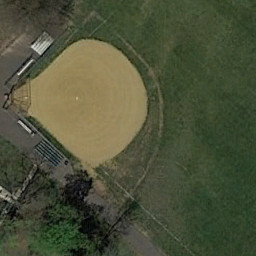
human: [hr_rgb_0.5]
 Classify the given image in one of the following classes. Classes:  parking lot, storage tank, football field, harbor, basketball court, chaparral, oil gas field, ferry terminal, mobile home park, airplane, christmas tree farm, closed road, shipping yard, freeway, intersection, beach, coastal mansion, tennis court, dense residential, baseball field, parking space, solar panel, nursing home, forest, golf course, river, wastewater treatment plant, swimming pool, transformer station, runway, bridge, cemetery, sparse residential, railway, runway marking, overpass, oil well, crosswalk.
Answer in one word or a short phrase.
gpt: baseball field